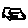
Label: car